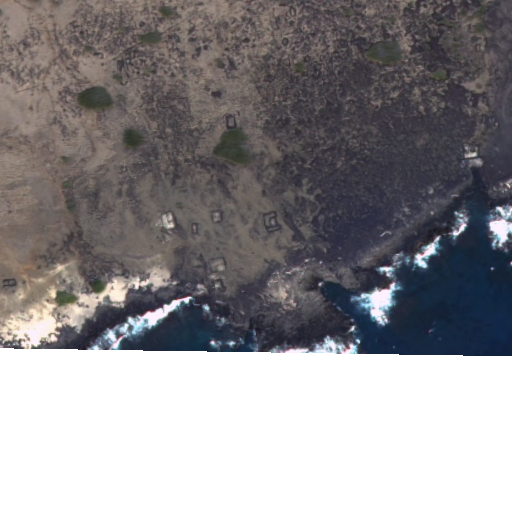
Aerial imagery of cape in Hawaii named Kiakeana Point containing only unknown